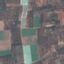
Land use / land cover: PermanentCrop